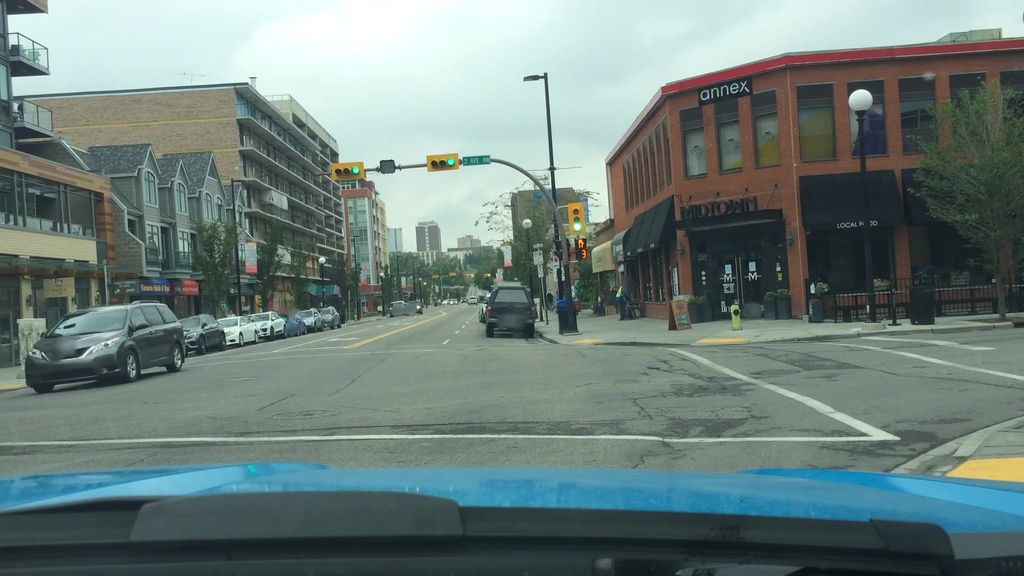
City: calgary